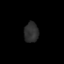
Tissue: prostate
Cell type: T cells
Senescence score: 0.3591
Nuclear area (px): 286
Mean DAPI intensity: 44.93